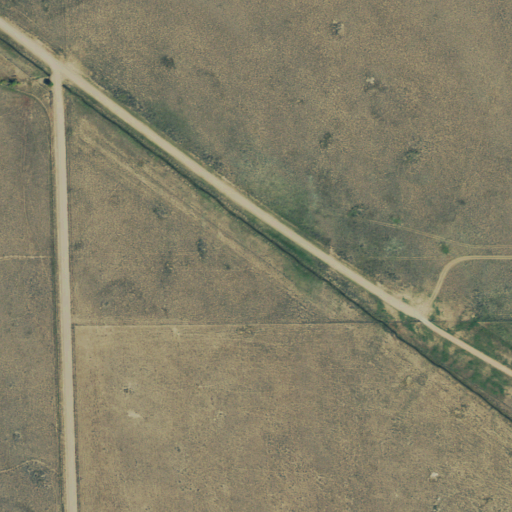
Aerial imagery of plain(s) in Colorado named Needle Creek Flat containing shrub and grassland